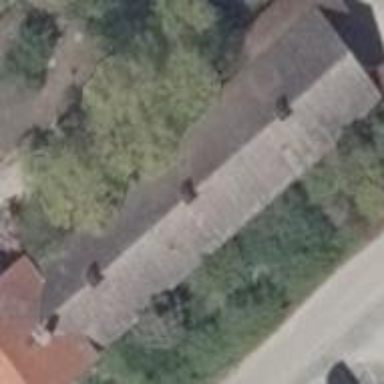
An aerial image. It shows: Part of building.